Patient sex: M
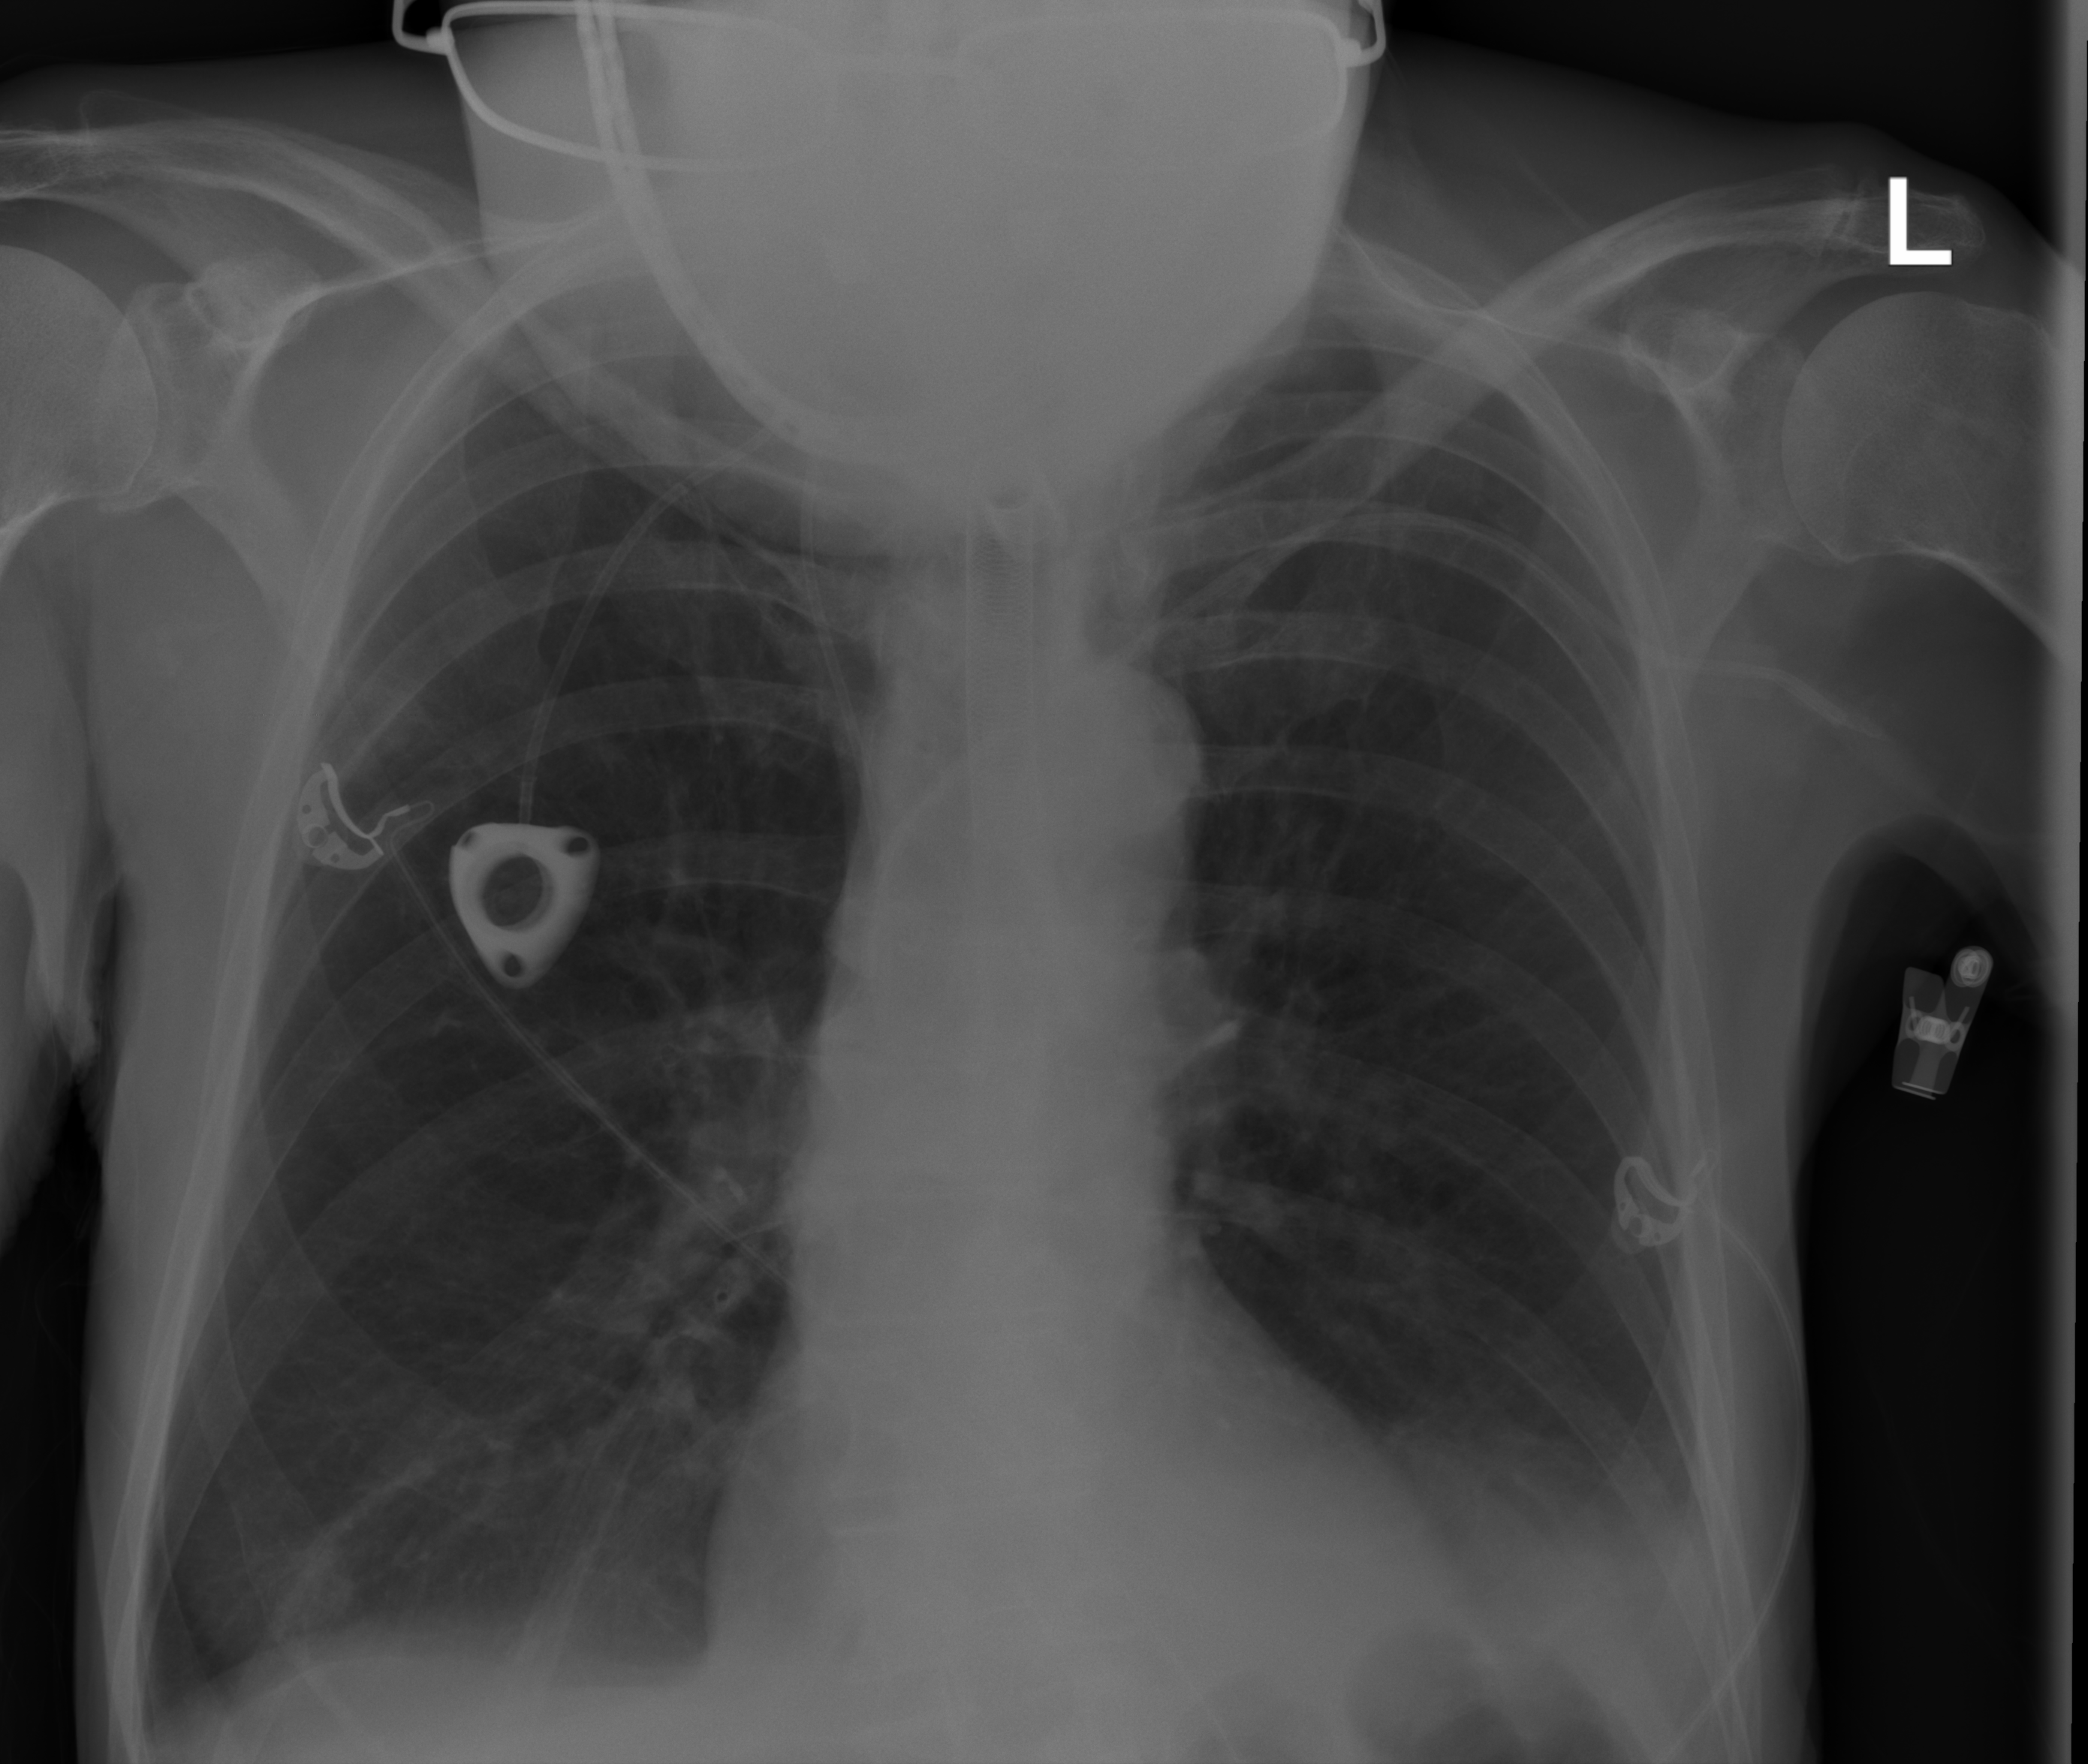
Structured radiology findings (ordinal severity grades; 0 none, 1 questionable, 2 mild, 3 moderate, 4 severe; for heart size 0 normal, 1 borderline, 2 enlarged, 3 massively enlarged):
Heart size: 0
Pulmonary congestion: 0
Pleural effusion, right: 0
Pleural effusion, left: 2
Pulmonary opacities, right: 0
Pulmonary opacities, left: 0
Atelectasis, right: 0
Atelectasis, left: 2